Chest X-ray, AP view. Patient: 58 years old, sex M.
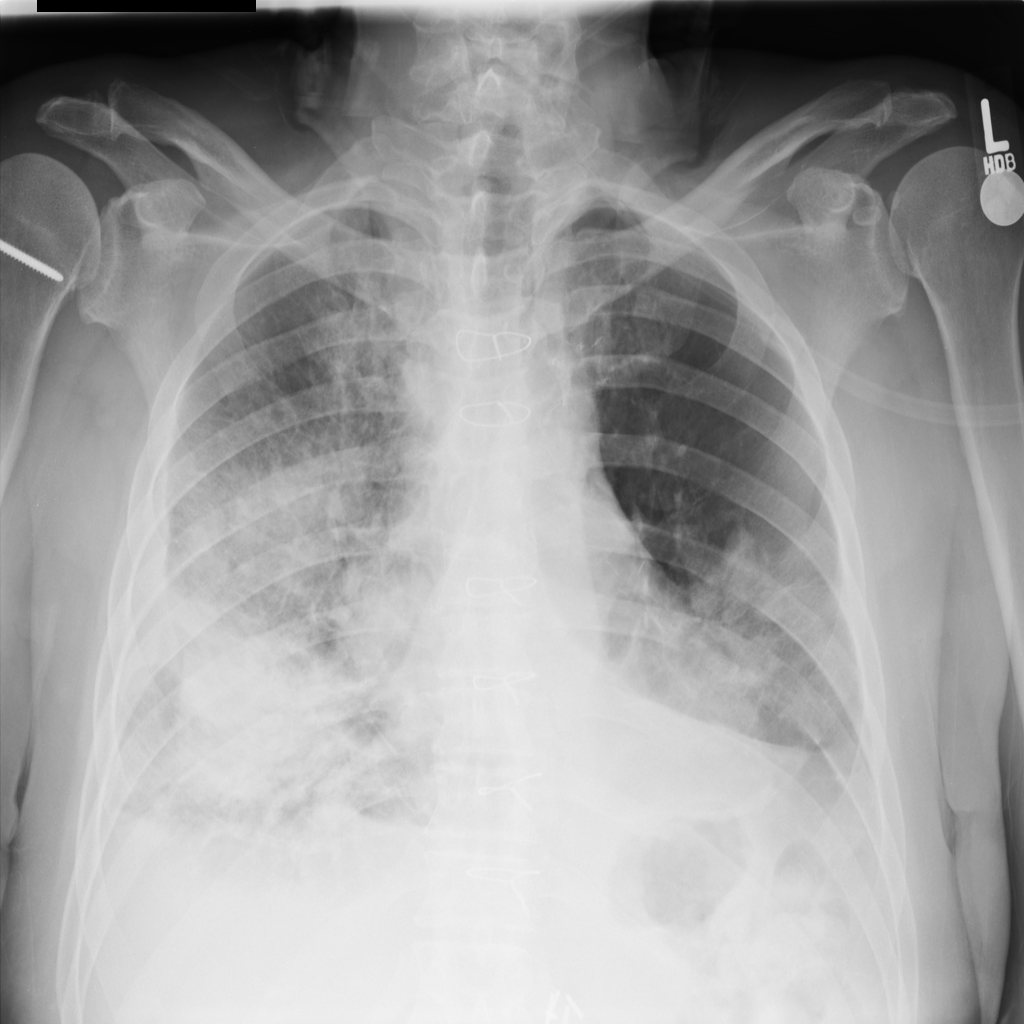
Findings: No Finding